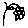
Label: flower